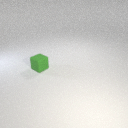
small green rubber cube